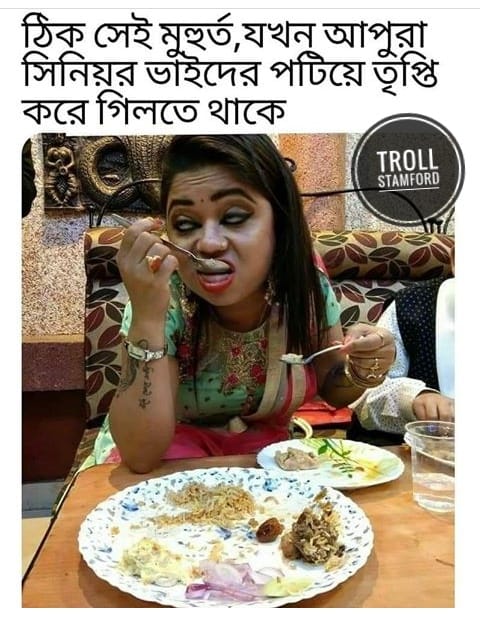
Caption:  ঠিক সেই মুহুর্ত , যখন আপুরা সিনিয়র ভাইদের পটিয়ে তৃপ্তি করে গিলতে থাকে
Label: hate